Question: I have a stored procedure in Bigquery and a resulting table where 2 rows are not exactly duplicates but I want to filter one of the rows based on a condition.
SQL query:
<URL>
Results:

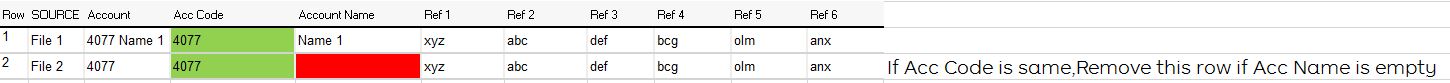
Answer: '''
WITH DupCodes AS (
SELECT AccCode
FROM Table
GROUP BY AccCode
HAVING COUNT(*) > 1
)
SELECT *
FROM table
WHERE (AccCode IN (SELECT AccCode FROM DupCodes) AND AccountName IS NOT NULL)
OR (AccCode NOT IN (SELECT AccCode FROM DupCodes))
'''